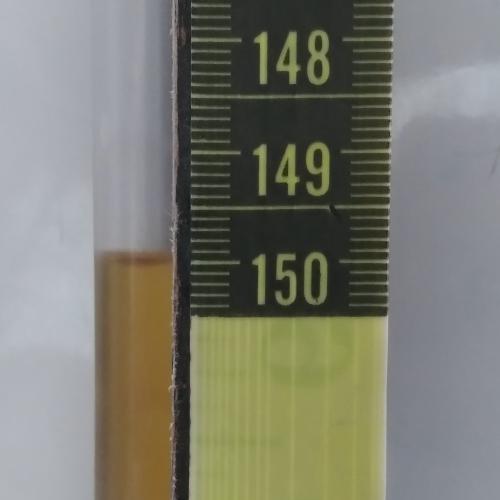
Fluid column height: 150.0 cm